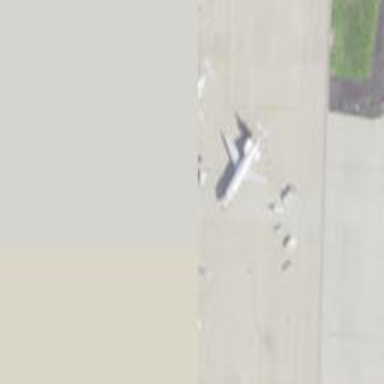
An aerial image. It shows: Airport gate.